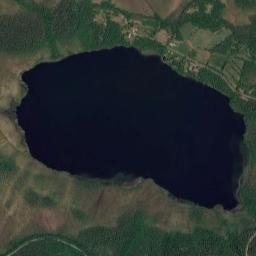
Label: lake